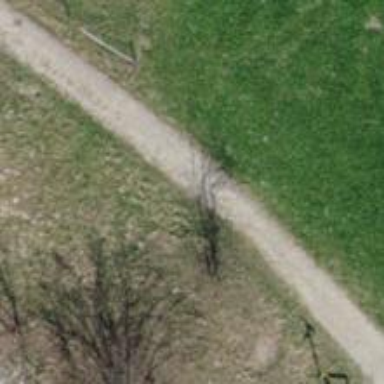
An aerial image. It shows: Path.